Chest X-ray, PA view. Patient: 35 years old, sex F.
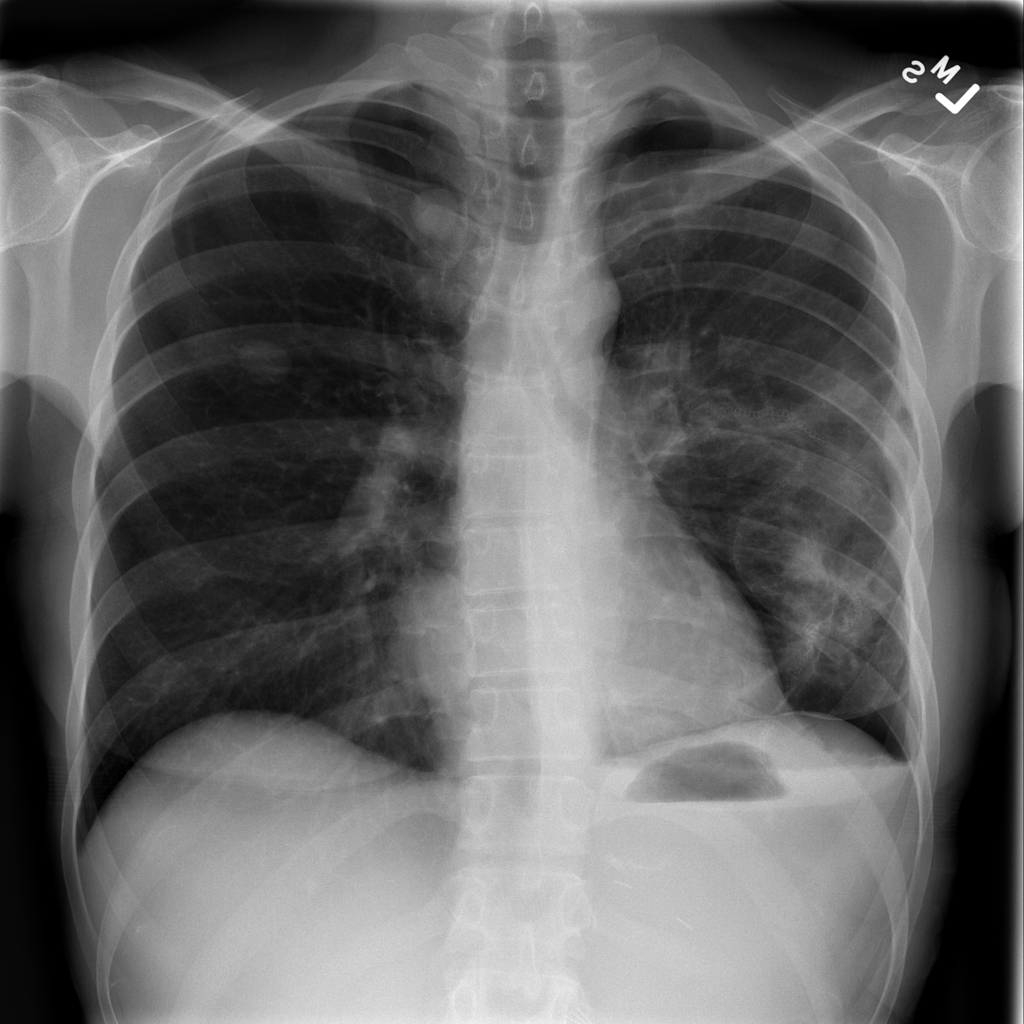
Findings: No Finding